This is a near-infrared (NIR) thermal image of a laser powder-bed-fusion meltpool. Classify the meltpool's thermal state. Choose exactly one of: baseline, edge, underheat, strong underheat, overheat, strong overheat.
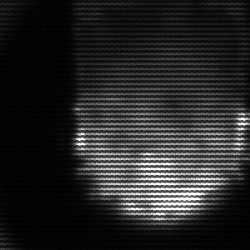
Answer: baseline